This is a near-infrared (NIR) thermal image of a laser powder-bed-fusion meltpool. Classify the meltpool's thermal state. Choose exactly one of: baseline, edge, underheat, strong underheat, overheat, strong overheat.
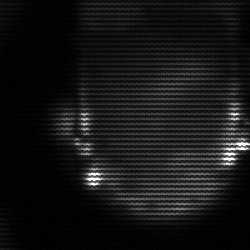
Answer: baseline